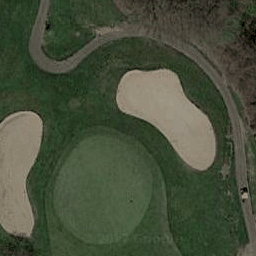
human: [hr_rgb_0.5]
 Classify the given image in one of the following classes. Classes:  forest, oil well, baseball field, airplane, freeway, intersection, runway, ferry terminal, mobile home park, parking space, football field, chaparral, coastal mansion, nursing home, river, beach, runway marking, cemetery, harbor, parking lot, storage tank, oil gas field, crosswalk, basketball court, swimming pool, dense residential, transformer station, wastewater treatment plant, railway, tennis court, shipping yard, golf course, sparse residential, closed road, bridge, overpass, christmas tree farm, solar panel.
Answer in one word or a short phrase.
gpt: golf course